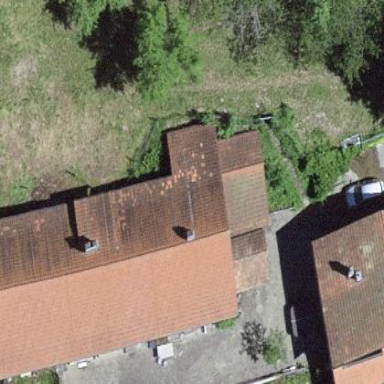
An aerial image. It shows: Farm building.